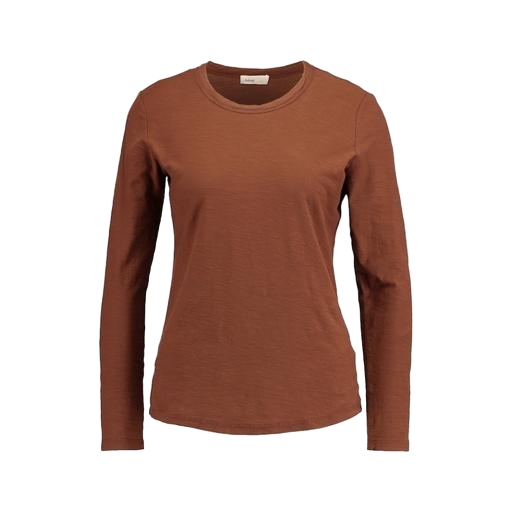
brown women's ribbed long sleeve jersey t-shirt, longsleeve t-shirt, brown long sleeved shirt, white background